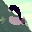
Label: 2